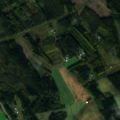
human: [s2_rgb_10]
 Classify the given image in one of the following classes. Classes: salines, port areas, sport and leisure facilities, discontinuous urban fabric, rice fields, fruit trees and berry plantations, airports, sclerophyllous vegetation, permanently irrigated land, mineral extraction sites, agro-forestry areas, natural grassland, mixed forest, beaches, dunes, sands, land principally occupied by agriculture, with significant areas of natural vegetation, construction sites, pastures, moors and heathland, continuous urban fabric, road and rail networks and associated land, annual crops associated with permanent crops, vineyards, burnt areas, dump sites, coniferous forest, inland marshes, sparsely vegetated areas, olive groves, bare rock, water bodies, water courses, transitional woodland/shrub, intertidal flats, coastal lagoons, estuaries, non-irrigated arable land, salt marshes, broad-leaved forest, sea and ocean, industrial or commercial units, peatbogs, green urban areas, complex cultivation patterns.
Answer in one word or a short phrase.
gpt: land principally occupied by agriculture, with significant areas of natural vegetation, coniferous forest, mixed forest, transitional woodland/shrub